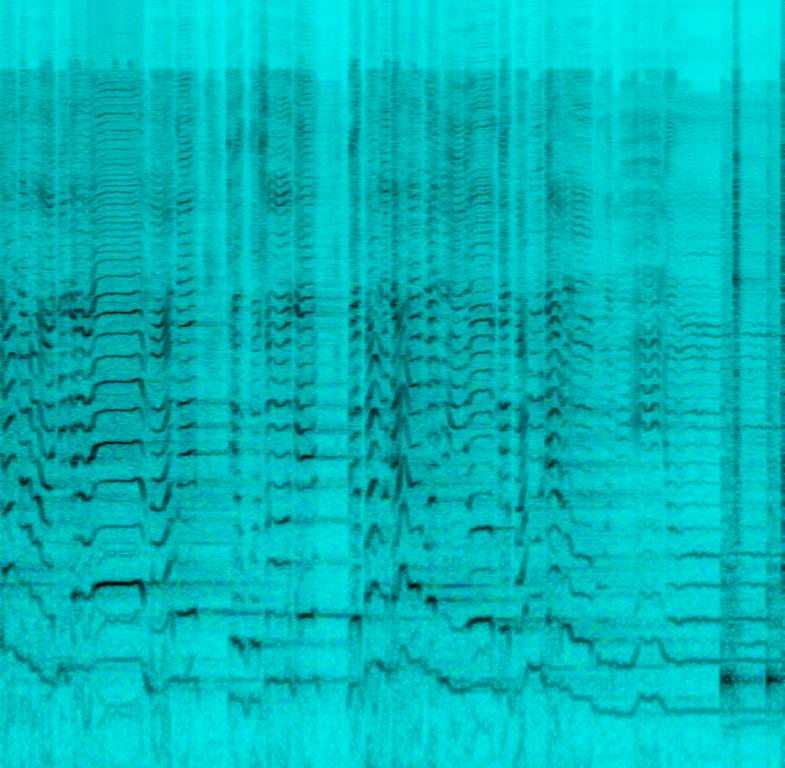
This audio contains someone playing a snare like instrument with a flat sounding kick. The snare hits are complex and fast. There is some reverb involved in the recording. This is an amateur recording. This may be playing in a traditional entry for a song.